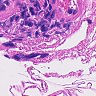
Metastatic tissue present: no